Question: I'm trying to write three-dimensional data (, into HDF5 file using hyper slabs. See my code below:
'''
#include <stdio.h>
#include <math.h>
#include <string.h>
#include <stdlib.h>
#include <float.h>
#include "hdf5.h"
int main(int argc, char *argv[])
{
int i, j, k;
int count = 0;
int Nx = 180;
int Ny = 128;
int Nz = 128;
double *data = (double *)malloc(Nx * Ny * Nz * sizeof(double));
for (i = 0; i < Nx; i++)
{
for (j = 0; j < Ny; j++)
{
for (k = 0; k < Nz; k++)
{
data[k + Nz * j + Nz * Ny * i] = (double)count;
count++;
}
}
}
hid_t err;
hid_t dataspace, memspace, dataset;
hid_t file_identifier;
int rank;
hsize_t dimens_3d[3];
hsize_t start_3d[3];
hsize_t stride_3d[3];
hsize_t count_3d[3];
char *file_name = "data.h5";
file_identifier = H5Fcreate(file_name, H5F_ACC_TRUNC, H5P_DEFAULT, H5P_DEFAULT);
rank = 3;
dimens_3d[0] = Nz;
dimens_3d[1] = Ny;
dimens_3d[2] = Nx;
dataspace = H5Screate_simple(rank, dimens_3d, NULL);
start_3d[0] = 0;
start_3d[1] = 0;
start_3d[2] = 0;
stride_3d[0] = 1;
stride_3d[1] = 1;
stride_3d[1] = 1;
count_3d[0] = Nz;
count_3d[1] = Ny;
count_3d[2] = Nx;
err = H5Sselect_hyperslab(dataspace, H5S_SELECT_SET, start_3d, stride_3d, count_3d, NULL);
dimens_3d[0] = Nz;
dimens_3d[1] = Ny;
dimens_3d[2] = Nx;
memspace = H5Screate_simple(rank, dimens_3d, NULL);
start_3d[0] = 0;
start_3d[1] = 0;
start_3d[2] = 0;
stride_3d[0] = 1;
stride_3d[1] = 1;
stride_3d[1] = 1;
count_3d[0] = Nz;
count_3d[1] = Ny;
count_3d[2] = Nx;
err = H5Sselect_hyperslab(memspace, H5S_SELECT_SET, start_3d, stride_3d, count_3d, NULL);
dataset = H5Dcreate(file_identifier, "data", H5T_NATIVE_DOUBLE, dataspace, H5P_DEFAULT, H5P_DEFAULT, H5P_DEFAULT);
err = H5Dwrite(dataset, H5T_NATIVE_DOUBLE, memspace, dataspace, H5P_DEFAULT, &(data[0]));
H5Sclose(memspace);
H5Sclose(dataspace);
H5Dclose(dataset);
H5Fclose(file_identifier);
free(data);
return 0;
}
'''
This example isn't put any data into the file and I can't figure out why. The file is created but when I dump it into XML file using h5dump utility (h5dump -u data.h5 > data.xml) there are no values for 'data' array. If I comment lines with 'H5Sselect_hyperslab' function values appear in the file.
I understand that here using of 'H5Sselect_hyperslab' function isn't necessary, but the next step for me will be to write HDF5 in parallel where using of hyper slabs would be necessary.
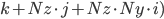
Answer: You made a typo in 'stride_3d': you set 'stride_3d[1]' twice and never set 'stride_3d[2]' so the initial value of 'stride_3d[2]' is undefined (a.k.a. garbage) and the call to 'H5Sselect_hyperslab' fails. Which brings us to my second point...
You should be checking the value of 'err' after every API call.